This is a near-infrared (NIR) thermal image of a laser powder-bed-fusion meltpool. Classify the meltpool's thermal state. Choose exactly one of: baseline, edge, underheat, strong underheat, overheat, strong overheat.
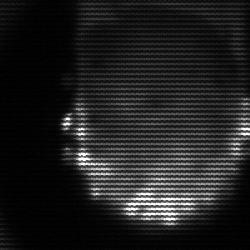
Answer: baseline